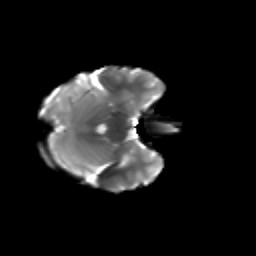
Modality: T2w
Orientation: axial
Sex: female
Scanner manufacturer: siemens
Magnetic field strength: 3 T
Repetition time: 5 s
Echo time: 0.071 s